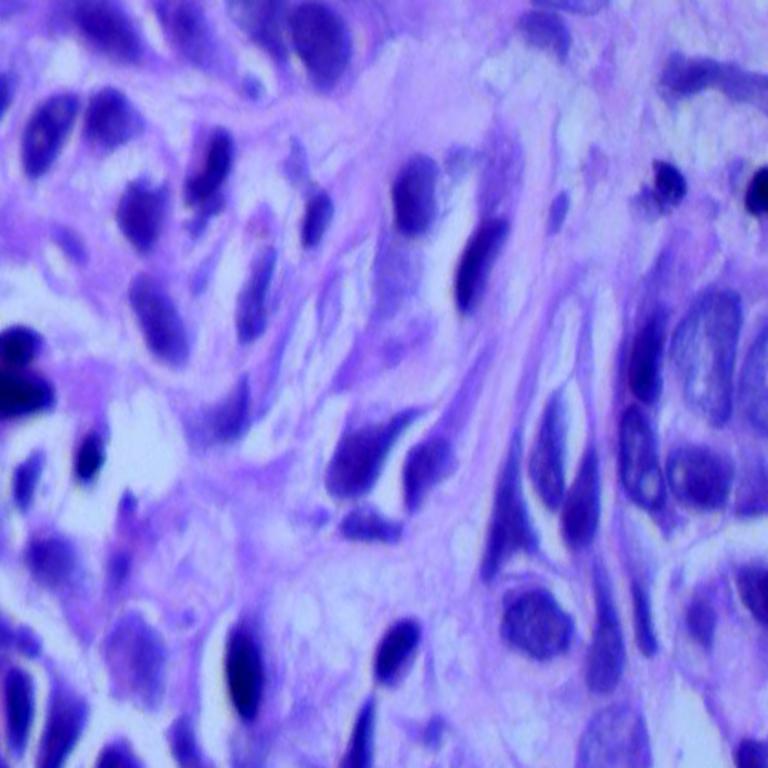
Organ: lung
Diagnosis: adenocarcinomas